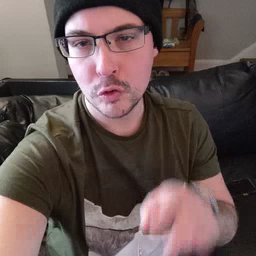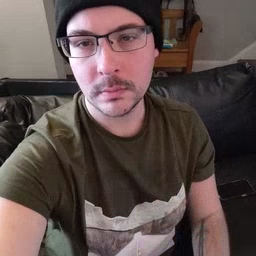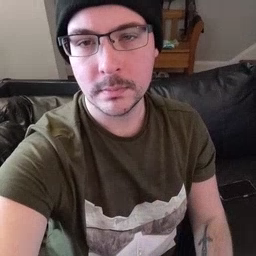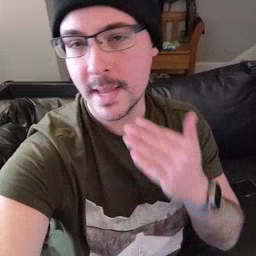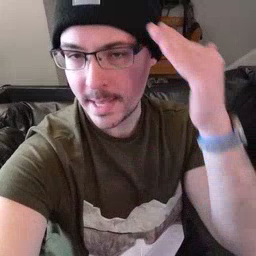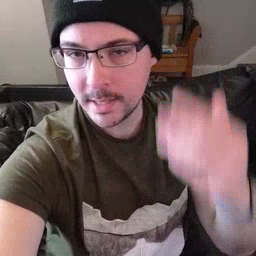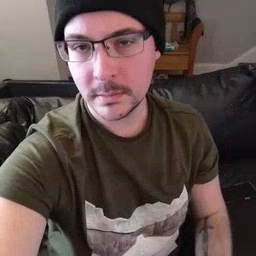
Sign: head